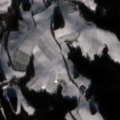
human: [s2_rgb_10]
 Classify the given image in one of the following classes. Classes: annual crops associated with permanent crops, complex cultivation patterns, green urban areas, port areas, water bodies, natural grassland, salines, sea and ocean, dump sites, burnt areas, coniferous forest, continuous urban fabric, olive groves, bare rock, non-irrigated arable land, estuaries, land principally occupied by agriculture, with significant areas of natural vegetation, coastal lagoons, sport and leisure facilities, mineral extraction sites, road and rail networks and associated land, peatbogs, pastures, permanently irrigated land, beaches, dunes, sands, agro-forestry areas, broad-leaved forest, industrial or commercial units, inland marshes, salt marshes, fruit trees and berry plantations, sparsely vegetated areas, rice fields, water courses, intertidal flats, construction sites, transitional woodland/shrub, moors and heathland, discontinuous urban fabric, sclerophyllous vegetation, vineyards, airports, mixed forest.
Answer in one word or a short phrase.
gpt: sport and leisure facilities, non-irrigated arable land, complex cultivation patterns, mixed forest